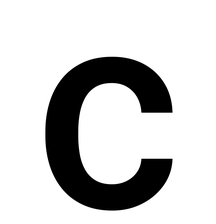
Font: Roboto_Medium